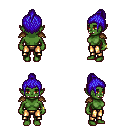
a pixel art fantasy rpg character, female body template, orc, green skin, leather shoulder armor, gold greaves, blue short topknot hairstyle, bracelets, four views (front, back, left, right), 2x2 character sprite sheet, small pixel art, hard edges, no anti-aliasing